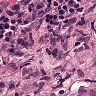
Metastatic tissue present: yes